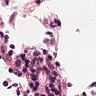
Metastatic tissue present: no